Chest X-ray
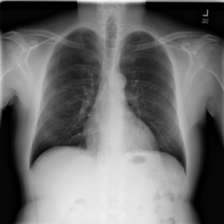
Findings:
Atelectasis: negative
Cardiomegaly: negative
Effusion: negative
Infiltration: negative
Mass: negative
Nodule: negative
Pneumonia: negative
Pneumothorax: negative
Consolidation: negative
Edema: negative
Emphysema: negative
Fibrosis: negative
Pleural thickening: negative
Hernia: negative